Question: Code
'''
@register.inclusion_tag('template.html', takes_context=True)
def include_client_side_bar(context):
return {
'STATIC_URL': settings.STATIC_URL,
}
'''
My code is will be something like this, I want to access request.user object inside this function, but I can't get it.
In the debugger, I can see these variables.

As far as I can recall, I have made this successfully in django 1.3, did I miss something?
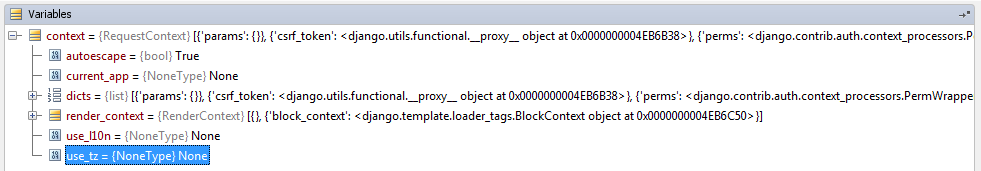
Answer: Make sure you've included the <URL>.